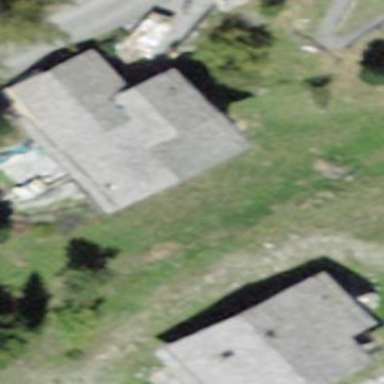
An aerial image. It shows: Building with tile roof.